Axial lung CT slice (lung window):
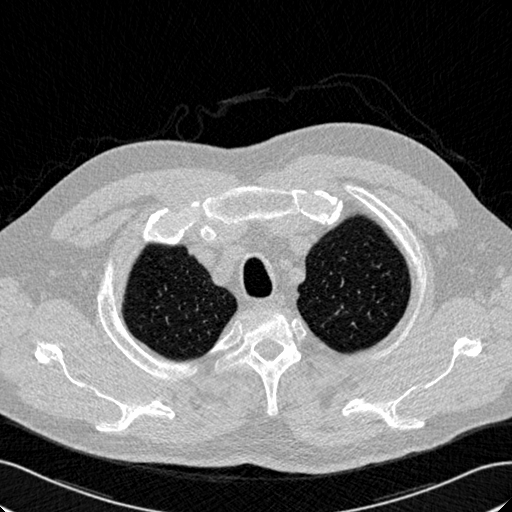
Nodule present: no